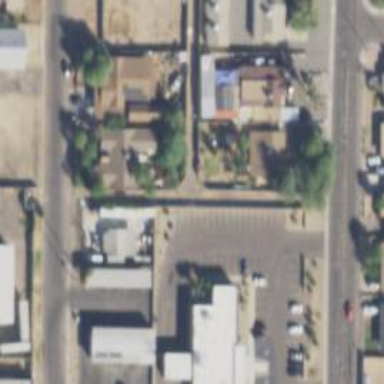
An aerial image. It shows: Alleyway designated as service road.